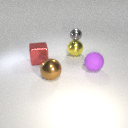
large yellow metal sphere behind large purple rubber sphere